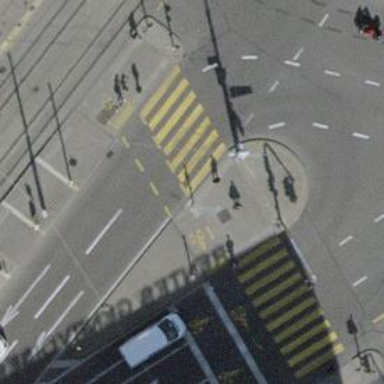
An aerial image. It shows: Road crossing with traffic signals.